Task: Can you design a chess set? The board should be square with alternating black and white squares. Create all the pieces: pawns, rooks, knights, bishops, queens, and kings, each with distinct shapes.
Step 2313:
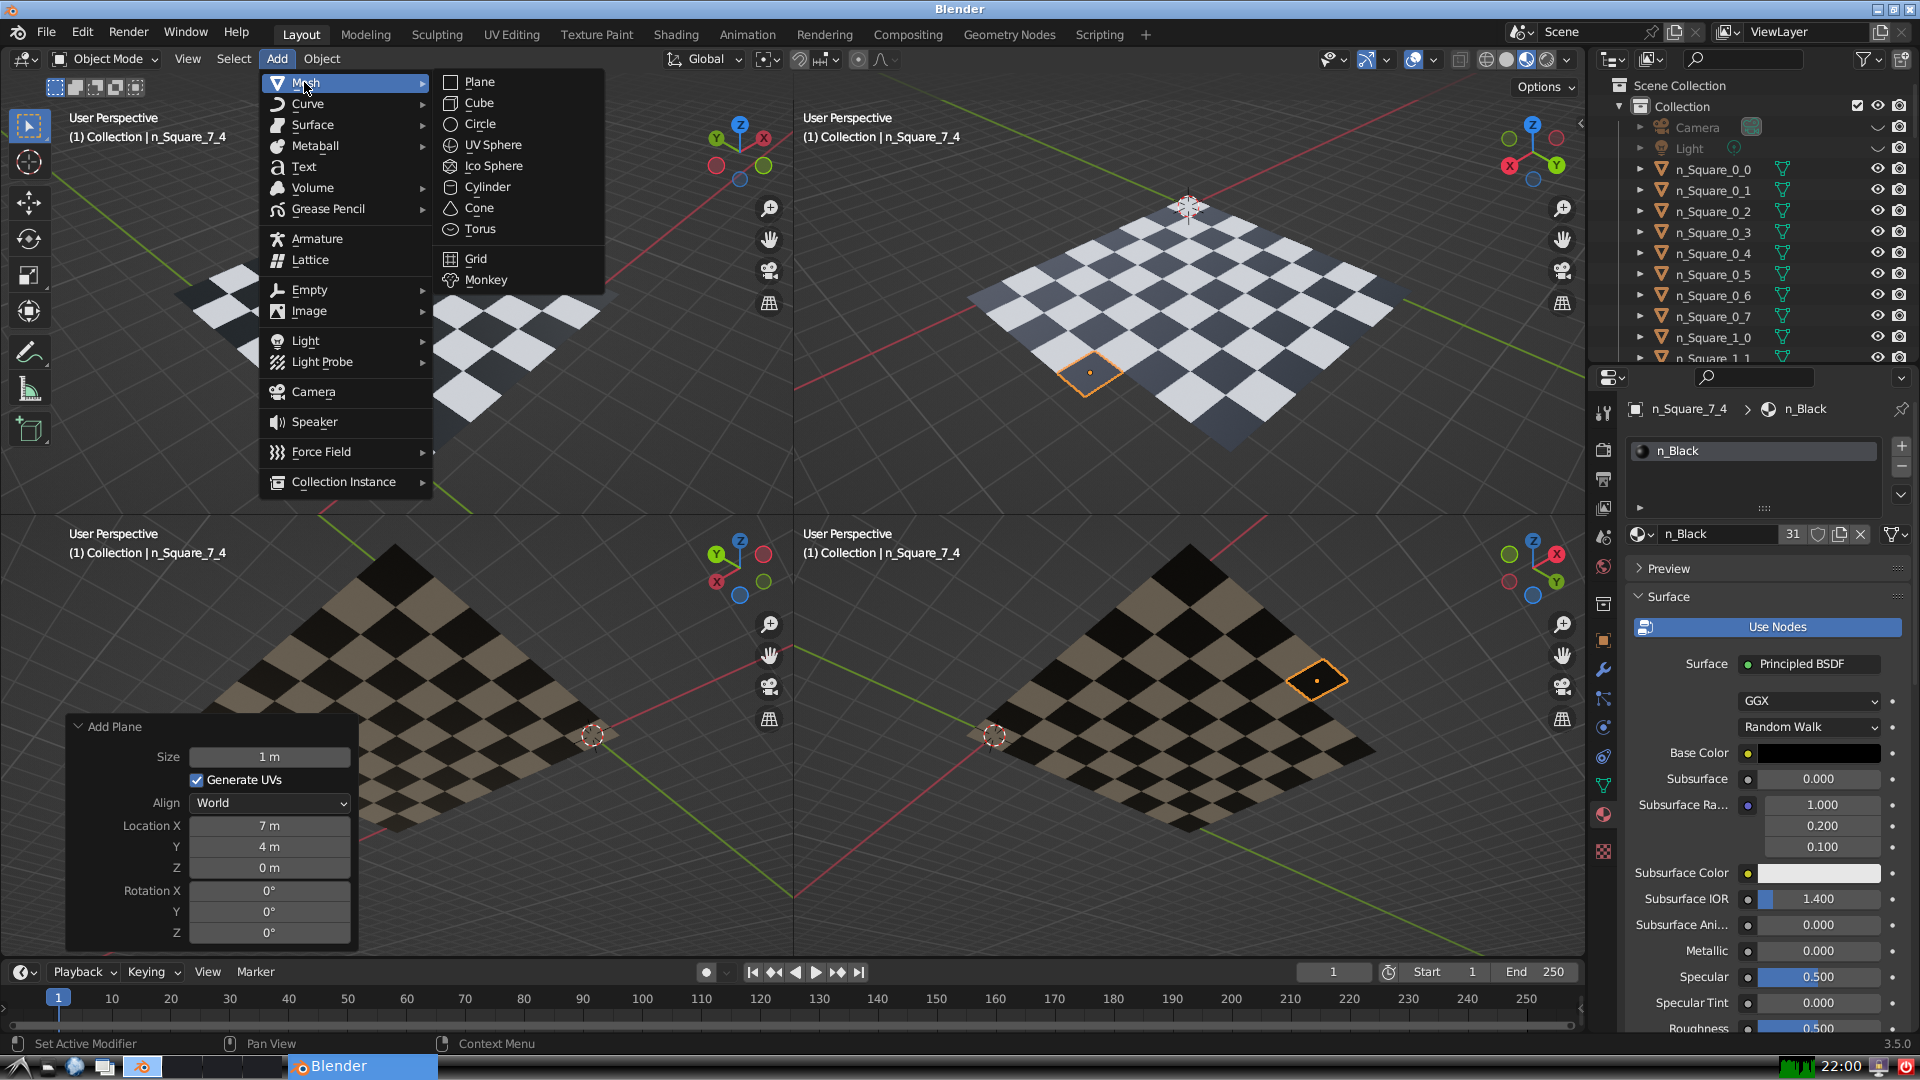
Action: {"mouse_move": [499, 79]}